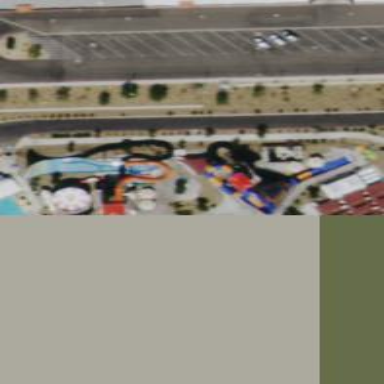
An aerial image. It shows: Water slide attraction.